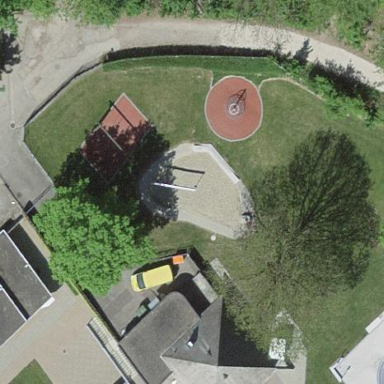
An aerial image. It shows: Sandpit playground.